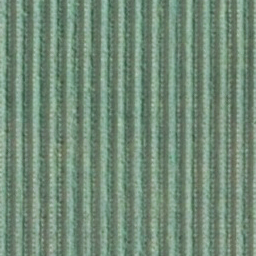
Label: agricultural